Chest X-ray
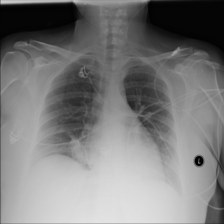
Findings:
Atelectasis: negative
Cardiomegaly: negative
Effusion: negative
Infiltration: negative
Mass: negative
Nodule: negative
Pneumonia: positive
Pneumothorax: negative
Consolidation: negative
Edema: negative
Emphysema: negative
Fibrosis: negative
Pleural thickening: negative
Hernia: negative